Field crop: tomato
Growth stage: 1
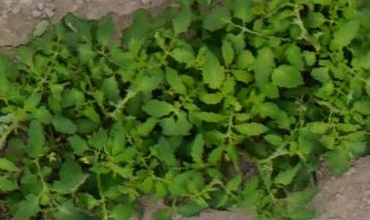
Species: tomato